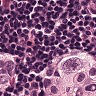
Metastatic tissue present: no